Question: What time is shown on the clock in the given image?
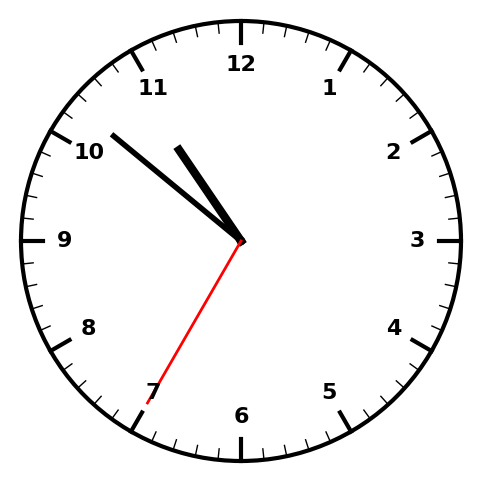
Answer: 10:51:35